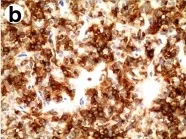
The immunohistochemical features of an SPT. CD10.
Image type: pathology (immunostaining)